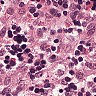
Metastatic tissue present: no